Interaction volume radius: 5 \u00c5
Interaction volume height: 20 \u00c5
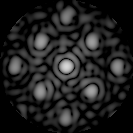
Disorder parameter: 0.2708